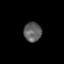
Tissue: lung
Cell type: Epithelial cells
Senescence score: 0.2135
Nuclear area (px): 337
Mean DAPI intensity: 95.543